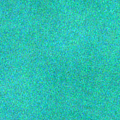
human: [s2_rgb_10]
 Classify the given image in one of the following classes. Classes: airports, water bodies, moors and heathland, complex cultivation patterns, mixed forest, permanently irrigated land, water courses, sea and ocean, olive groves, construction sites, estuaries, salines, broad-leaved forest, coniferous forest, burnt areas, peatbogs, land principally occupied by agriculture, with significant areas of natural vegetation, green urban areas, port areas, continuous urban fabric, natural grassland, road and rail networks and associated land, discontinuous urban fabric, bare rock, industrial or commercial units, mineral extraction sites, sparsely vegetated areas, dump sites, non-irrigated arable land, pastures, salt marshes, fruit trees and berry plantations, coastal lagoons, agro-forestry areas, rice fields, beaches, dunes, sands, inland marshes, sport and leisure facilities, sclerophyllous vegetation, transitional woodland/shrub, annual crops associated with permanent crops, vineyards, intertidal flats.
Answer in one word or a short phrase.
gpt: sea and ocean